Question: I would like to create maven managed gwt project with Eclipse IDE.
I am using GWT 2.7. But when I create a project from and choose gwt as , please find the image below -

The is 2.1.0-1 and generated pom.xml was gwt version 2.1. How can I update this ? Or can I setup to generate with my gwt version ?
generated pom.xml is below but I am using gwt 2.7
'''
<?xml version="1.0" encoding="UTF-8"?>
<project xmlns="http://maven.apache.org/POM/4.0.0" xmlns:xsi="http://www.w3.org/2001/XMLSchema-instance"
xsi:schemaLocation="http://maven.apache.org/POM/4.0.0 http://maven.apache.org/maven-v4_0_0.xsd">
<!-- POM file generated with GWT webAppCreator -->
<modelVersion>4.0.0</modelVersion>
<groupId>com.my.test</groupId>
<artifactId>TestingGWT</artifactId>
<packaging>war</packaging>
<version>0.0.1-SNAPSHOT</version>
<name>GWT Maven Archetype</name>
<properties>
<!-- Convenience property to set the GWT version -->
<gwtVersion>2.1.0</gwtVersion>
<!-- GWT needs at least java 1.5 -->
<maven.compiler.source>1.5</maven.compiler.source>
<maven.compiler.target>1.5</maven.compiler.target>
<webappDirectory>${project.build.directory}/${project.build.finalName}</webappDirectory>
</properties>
<dependencies>
<dependency>
<groupId>com.google.gwt</groupId>
<artifactId>gwt-servlet</artifactId>
<version>2.1.0</version>
<scope>runtime</scope>
</dependency>
<dependency>
<groupId>com.google.gwt</groupId>
<artifactId>gwt-user</artifactId>
<version>2.1.0</version>
<scope>provided</scope>
</dependency>
<dependency>
<groupId>junit</groupId>
<artifactId>junit</artifactId>
<version>4.7</version>
<scope>test</scope>
</dependency>
</dependencies>
<build>
<!-- Generate compiled stuff in the folder used for developing mode -->
<outputDirectory>${webappDirectory}/WEB-INF/classes</outputDirectory>
<plugins>
<!-- GWT Maven Plugin -->
<plugin>
<groupId>org.codehaus.mojo</groupId>
<artifactId>gwt-maven-plugin</artifactId>
<version>2.1.0-1</version>
<executions>
<execution>
<goals>
<goal>compile</goal>
<goal>test</goal>
<goal>i18n</goal>
<goal>generateAsync</goal>
</goals>
</execution>
</executions>
<!-- Plugin configuration. There are many available options, see gwt-maven-plugin
documentation at codehaus.org -->
<configuration>
<runTarget>testingGWT.html</runTarget>
<hostedWebapp>${webappDirectory}</hostedWebapp>
<i18nMessagesBundle>com.my.test.TestingGWT.client.Messages</i18nMessagesBundle>
</configuration>
</plugin>
<!-- Copy static web files before executing gwt:run -->
<plugin>
<groupId>org.apache.maven.plugins</groupId>
<artifactId>maven-war-plugin</artifactId>
<version>2.1.1</version>
<executions>
<execution>
<phase>compile</phase>
<goals>
<goal>exploded</goal>
</goals>
</execution>
</executions>
<configuration>
<webappDirectory>${webappDirectory}</webappDirectory>
</configuration>
</plugin>
</plugins>
</build>
</project>
'''
:
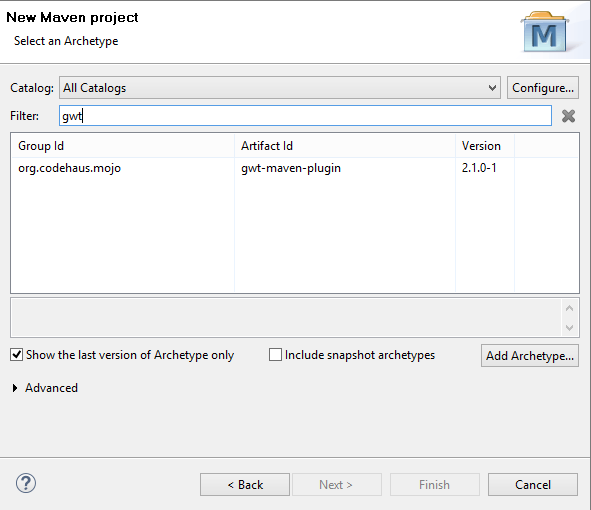
Answer: It looks like the archetype catalog is out of date in your Eclipse. I don't know how to update it (I don't even know how Maven does it outside of Eclipse), but an easy workaround is to use the button to add 'org.codehaus.mojo:gwt-maven-plugin:2.7.0'.
---
That being said, despite the 2.7.0 archetype being much better than the 2.1.0 one, I don't recommend using it except for small one-off experiments or bug repro cases.
For any project you expect to maintain and grow in the medium/long term, I strongly advise you use separate Maven modules for the client-side and server-side code. I built archetypes for that multi-module setup: <URL>. Note also that they don't use the 'org.codehaus.mojo' plugin.